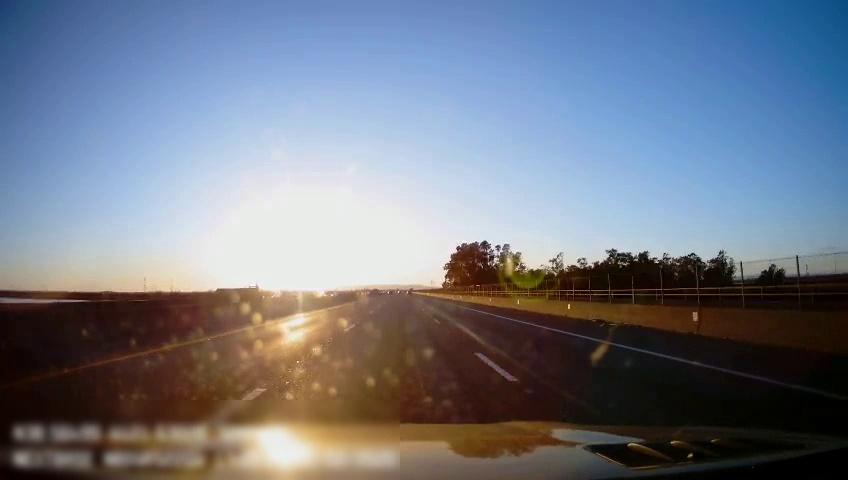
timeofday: Day
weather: Sunny
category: Drivable Space
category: Lanes | Alternate Lane
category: Lanes | Current Lane
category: Lanes | Current Lane
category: Lanes | Alternate Lane